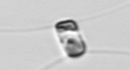
Label: Chaetoceros_similis